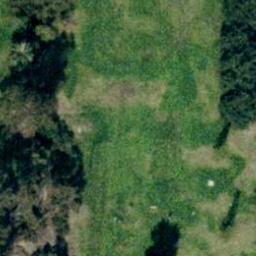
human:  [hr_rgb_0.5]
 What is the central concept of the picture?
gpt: golf course